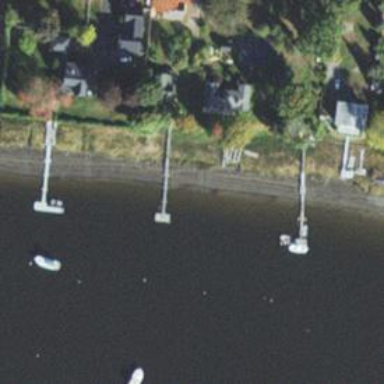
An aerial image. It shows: Pier with mooring facilities.